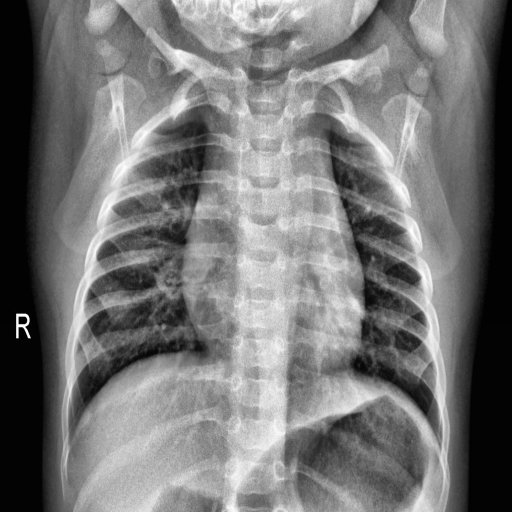
Finding: NORMAL